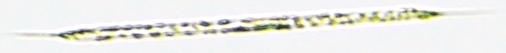
Label: Rhizosolenia